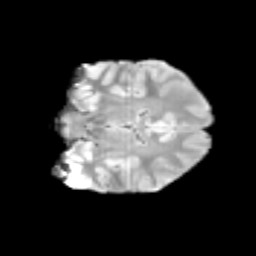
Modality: T2w
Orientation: coronal
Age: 12
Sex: male
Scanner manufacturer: siemens
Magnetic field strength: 3 T
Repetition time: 3.8 s
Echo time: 0.07 s